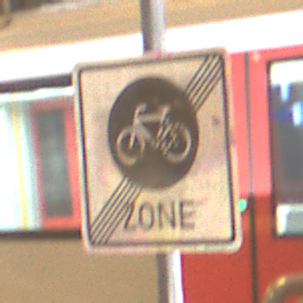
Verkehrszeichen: EndeFahrradzone
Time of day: NotSpecified
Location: Indoor (Urban)
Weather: NotSpecified
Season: NotSpecified
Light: Artificial